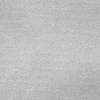
Atmospheric dust classification: dusty